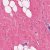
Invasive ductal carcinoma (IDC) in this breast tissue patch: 0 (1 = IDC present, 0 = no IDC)